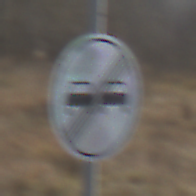
Verkehrszeichen: EndeUeberholverbot
Umgebung: Outdoor, Nature
Tageszeit: MorningAfternoon
Wetter: PartlyCloudy
Licht: Natural
Jahreszeit: NotSpecified
Kontrast: HighContrast